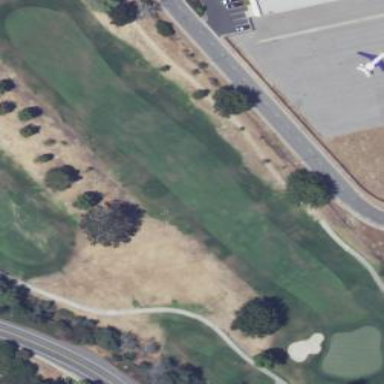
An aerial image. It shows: Scenic golf fairway.